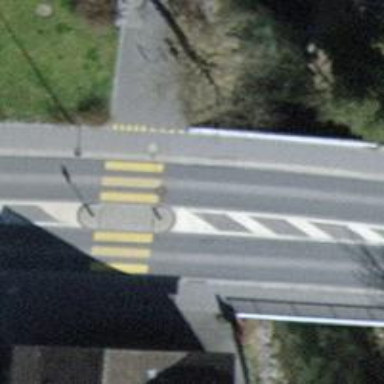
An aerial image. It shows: Secondary road bridge with asphalt surface. Both sides of the road have asphalt sidewalks.